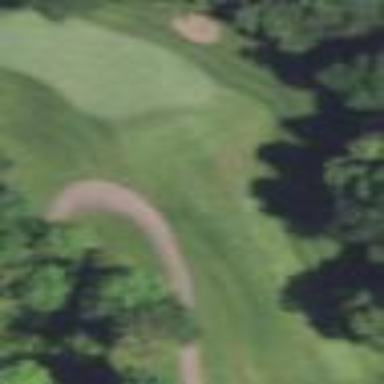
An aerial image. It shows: Grassy area designated as golf fairway.